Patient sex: M
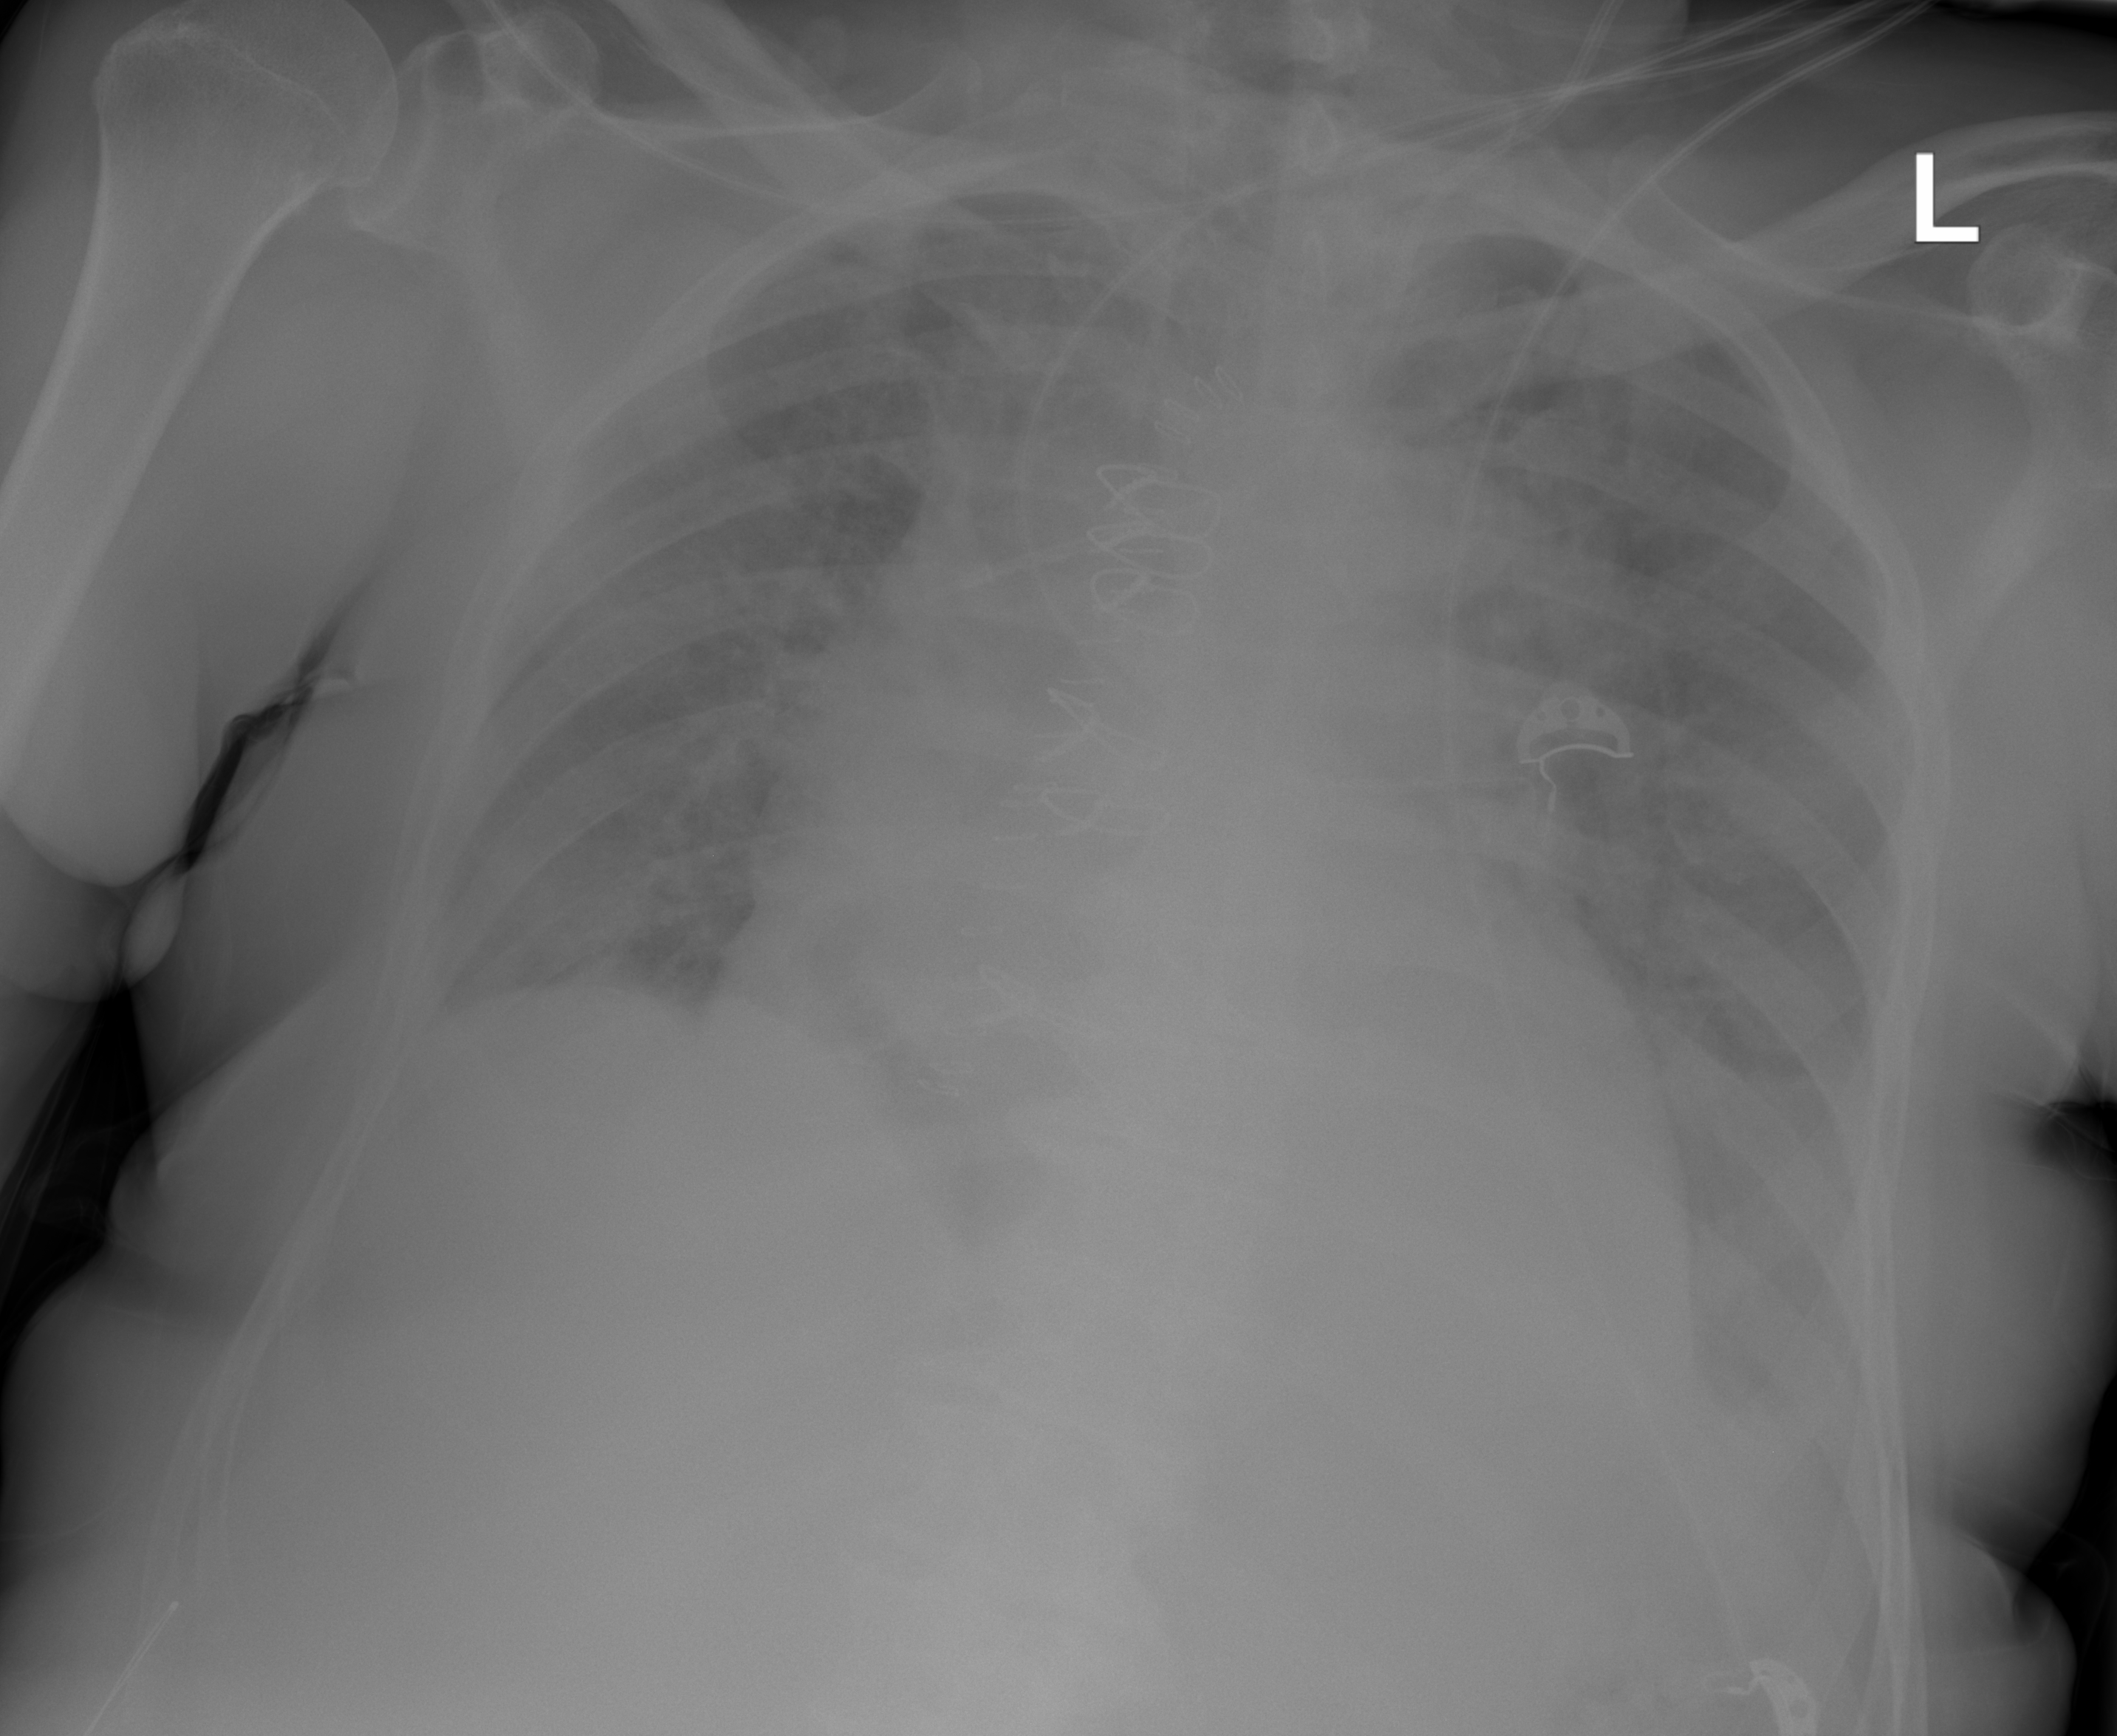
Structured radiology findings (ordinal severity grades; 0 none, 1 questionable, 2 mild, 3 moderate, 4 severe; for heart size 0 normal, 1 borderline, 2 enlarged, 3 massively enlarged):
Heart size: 3
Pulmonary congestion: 3
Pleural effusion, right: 1
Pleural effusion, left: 2
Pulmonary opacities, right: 0
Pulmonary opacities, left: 0
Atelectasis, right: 0
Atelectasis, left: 2